Question: I have a long text file ... I read the text file and store the content in a string...
Now I want this text to split. The below is an image which shows what I want.
In the image "" means this string is common in every paragraph.

Green squares shows that I want that part in string array.
but how o do that... I have tried Regular expression for this... but isn't working....
please help
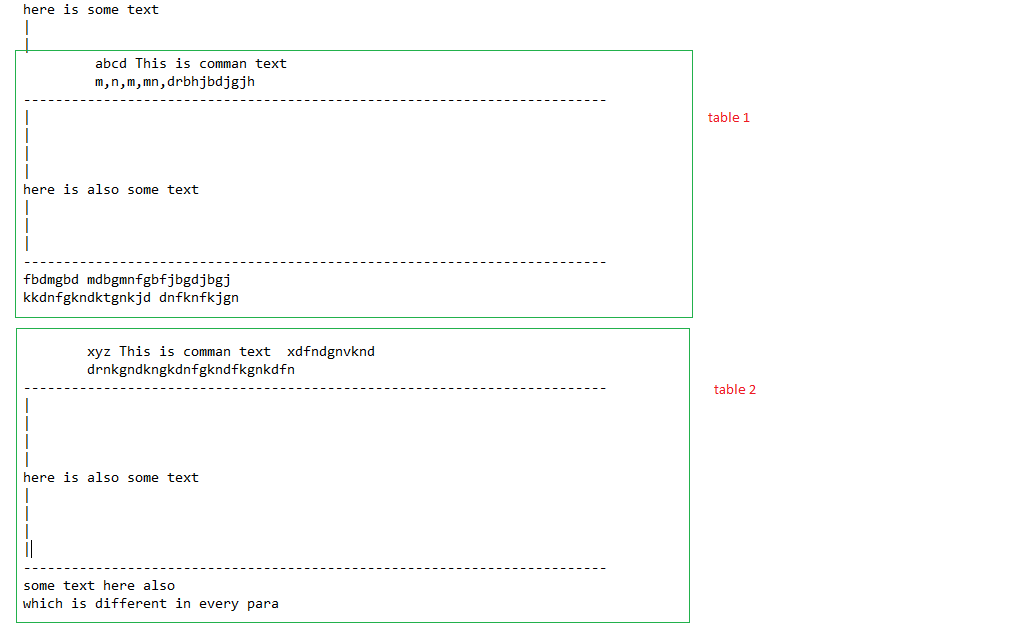
Answer: Try using 'RegEx.Split()' using this pattern:
'''
(.*This is common text.*)
'''
Well, giving 'priority to RegEx' over the 'string functions' is always leads to a performance overhead.
It would be great if you use: ( but it will give you an idea)
'''
string[] lines = IO.File.ReadAllLines("FilePath")
List<string> lst = new List<string>();
List<string> lstgroup = new List<string>();
int i=0;
foreach(string line in lines)
{
if(line.Tolower().contains("this is common text"))
{
if(i > 0)
{
lst.AddRange(lstgroup.ToArray());
// Print elements here
lstgroup.Clear();
}
else { i++; }
continue;
}
else
{
lstgroup.Add(line)
}
}
i = 0;
// Print elements here too
'''